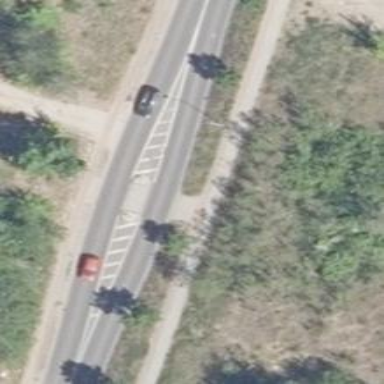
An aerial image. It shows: Unmarked crossing with pedestrian island.